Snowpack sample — Buffalo Mountain, Silverthorne, Colorado, USA (1/25/25, 10:11 AM MST)
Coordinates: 39.6222, -106.1139
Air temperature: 22 °F
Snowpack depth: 110 cm
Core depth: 20 cm
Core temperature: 48.2 °F
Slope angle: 12°, slope face: 102°
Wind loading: high
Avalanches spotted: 0
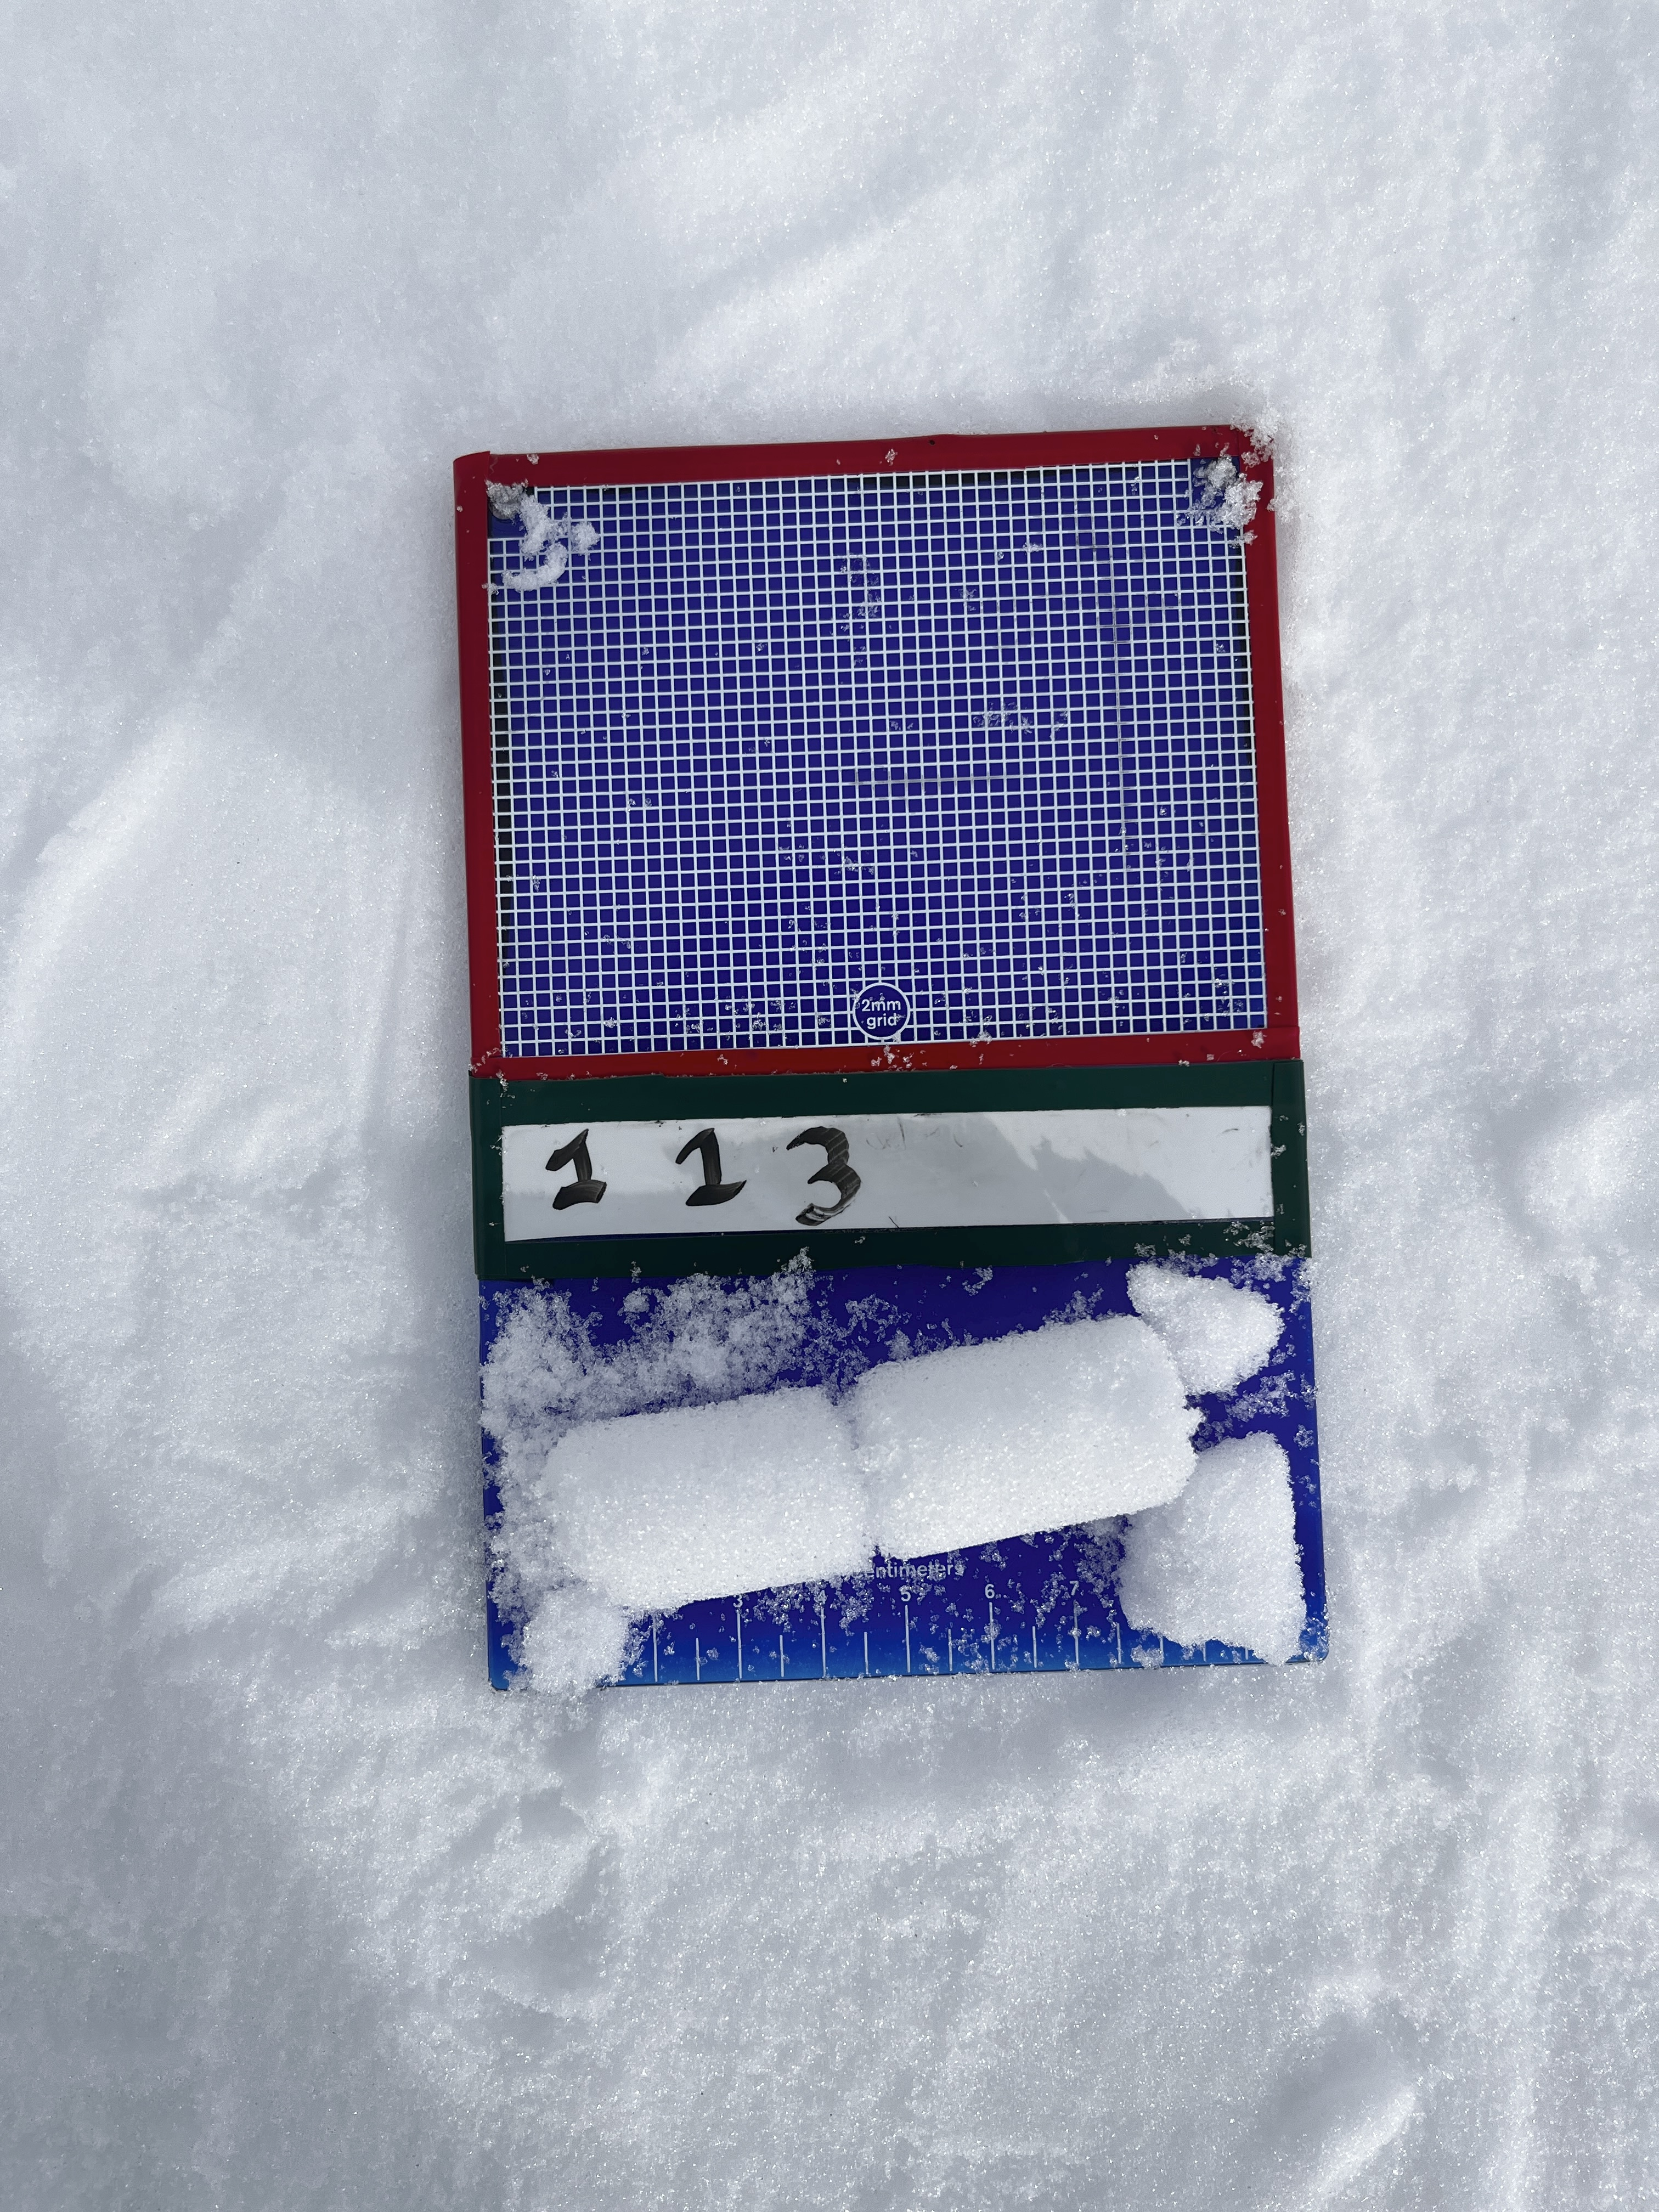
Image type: crystal_card
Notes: No avalanches nearby, collected on the outskirts of a fire break 15 meters from the treeline, on way to Buffalo and Red Mountain